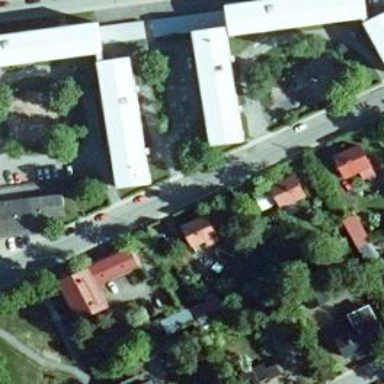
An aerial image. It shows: Parking lane for vehicles.